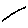
Label: line